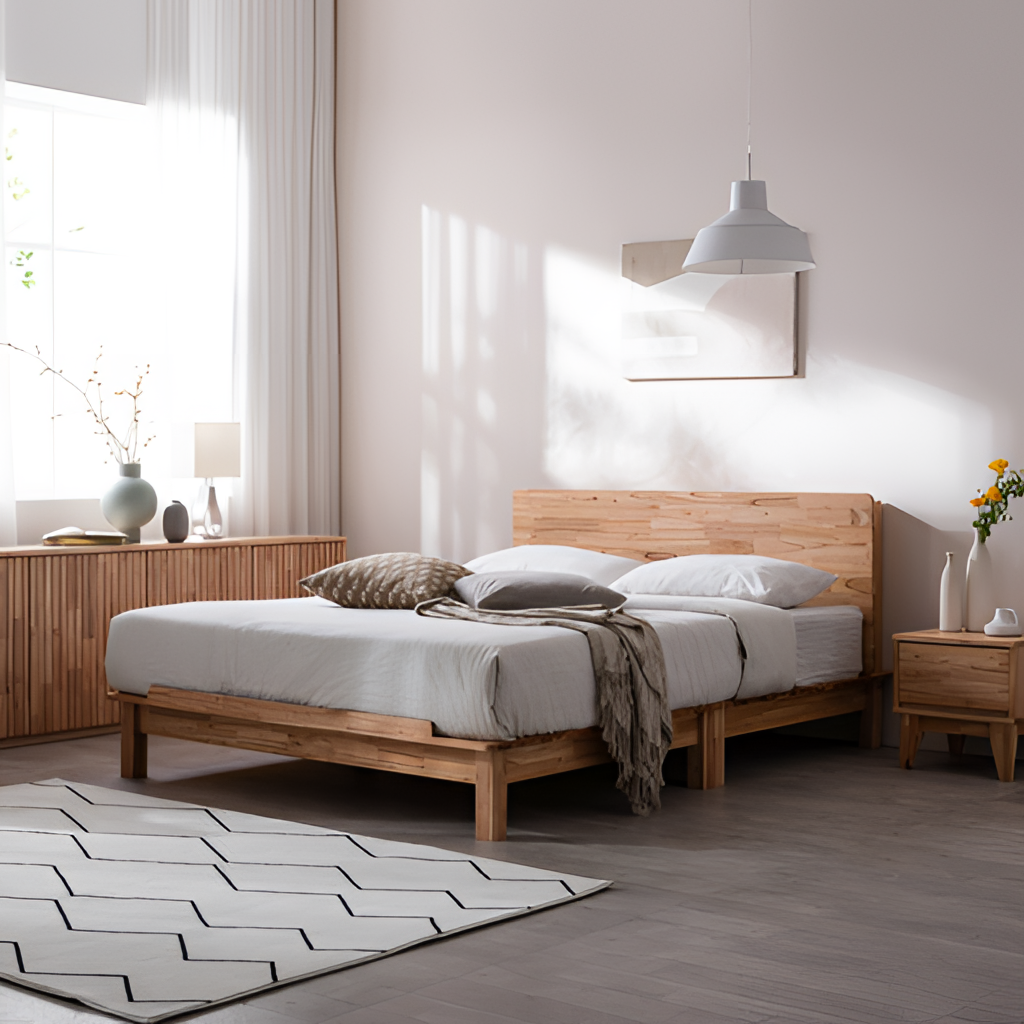
bedroom, wood bed, cream paint wallpaper, with solid pattern, minimalist, wood flooring, with plank pattern